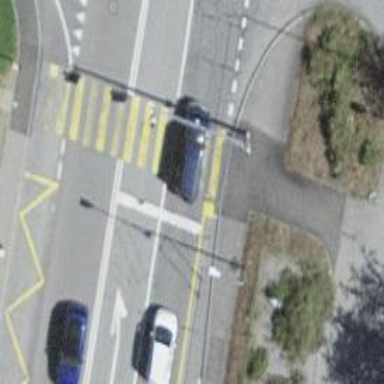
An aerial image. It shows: Zebra crossing on the road.